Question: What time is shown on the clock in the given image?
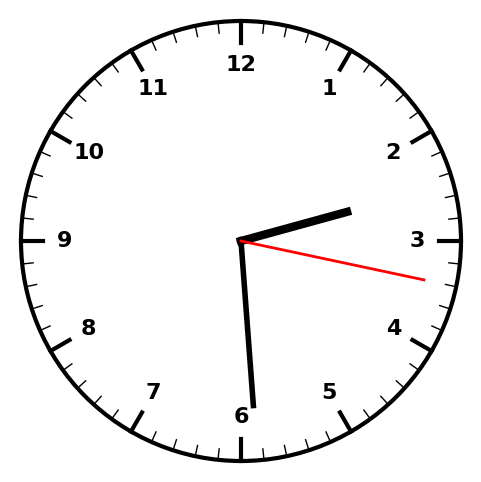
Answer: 02:29:17